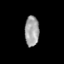
Tissue: skin
Cell type: Epithelial cells
Senescence score: 0.2465
Nuclear area (px): 421
Mean DAPI intensity: 161.254